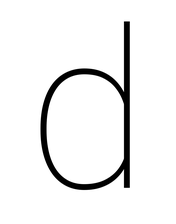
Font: Roboto_Thin